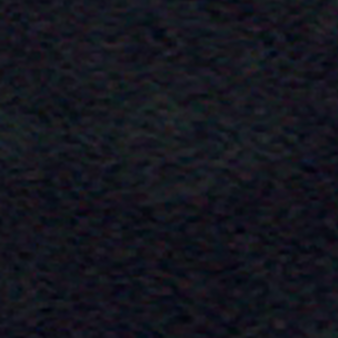
Label: other